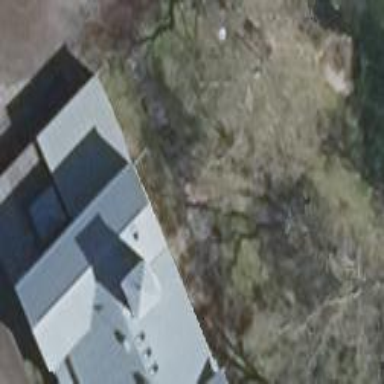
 where the roof is oriented along the structure."